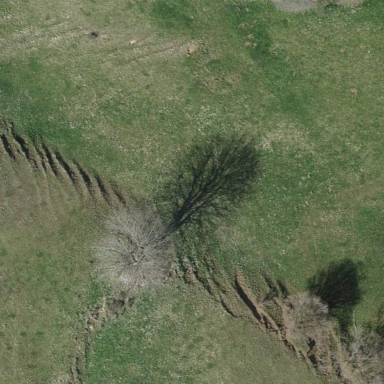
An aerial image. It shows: Natural area of fell.